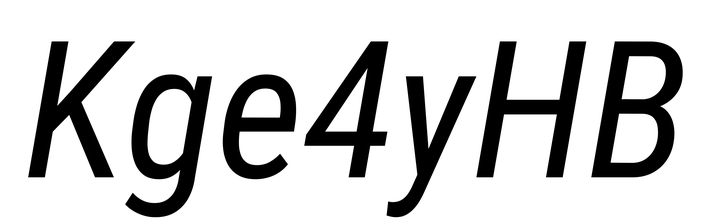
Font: Roboto-Italic_Condensed_Italic